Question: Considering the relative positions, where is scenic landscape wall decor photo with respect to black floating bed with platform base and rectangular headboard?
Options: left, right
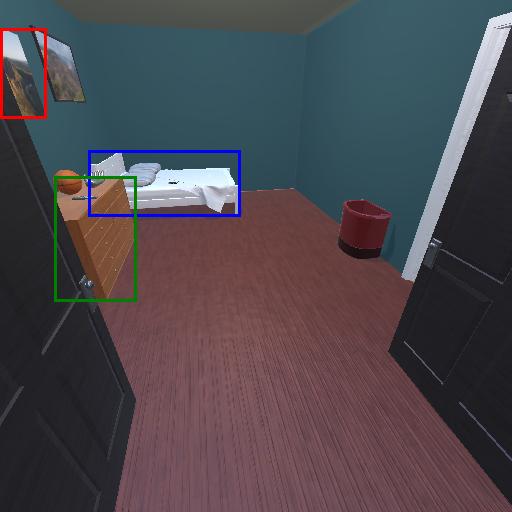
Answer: left